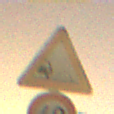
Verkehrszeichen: SplittSchotter
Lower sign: Geschwindigkeit40
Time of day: Night
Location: Outdoor (Suburban)
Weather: Clear
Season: NotSpecified
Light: Artificial